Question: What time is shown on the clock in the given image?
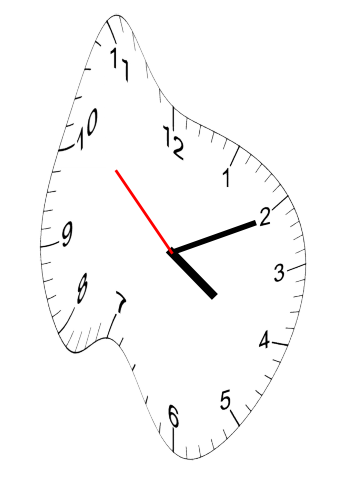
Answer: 04:10:52